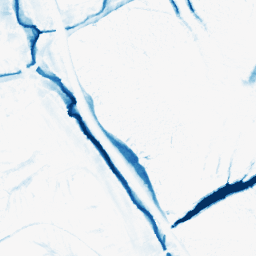
Category: morphological
Decomposition family: morphological
Decomposition parameters: operation: closing
size: 10
Upsampling method: cubic_catmull_rom
Upsampling parameters: scale: 8
Upsampling scale: 8